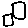
Label: square